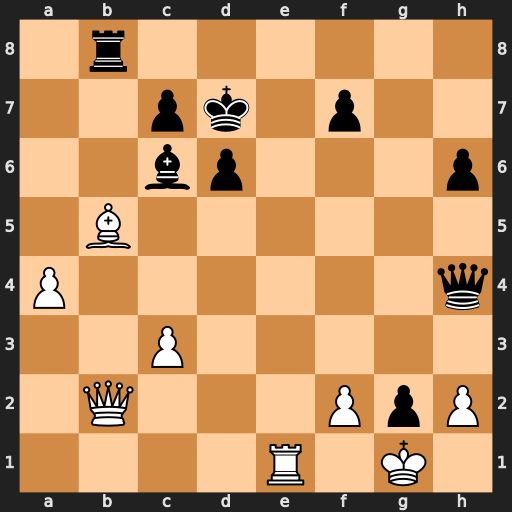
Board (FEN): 1r6/2pk1p2/2bp3p/1B6/P6q/2P5/1Q3PpP/4R1K1
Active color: w
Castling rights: -
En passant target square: -
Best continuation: Bxc6+ Kxc6 Qxb8